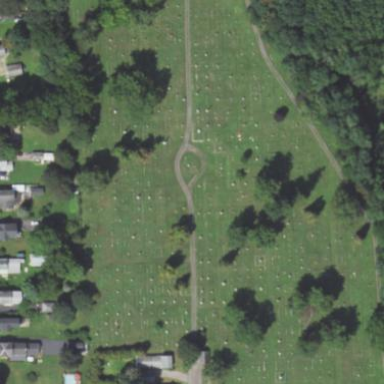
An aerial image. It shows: Cemetery.